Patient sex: M
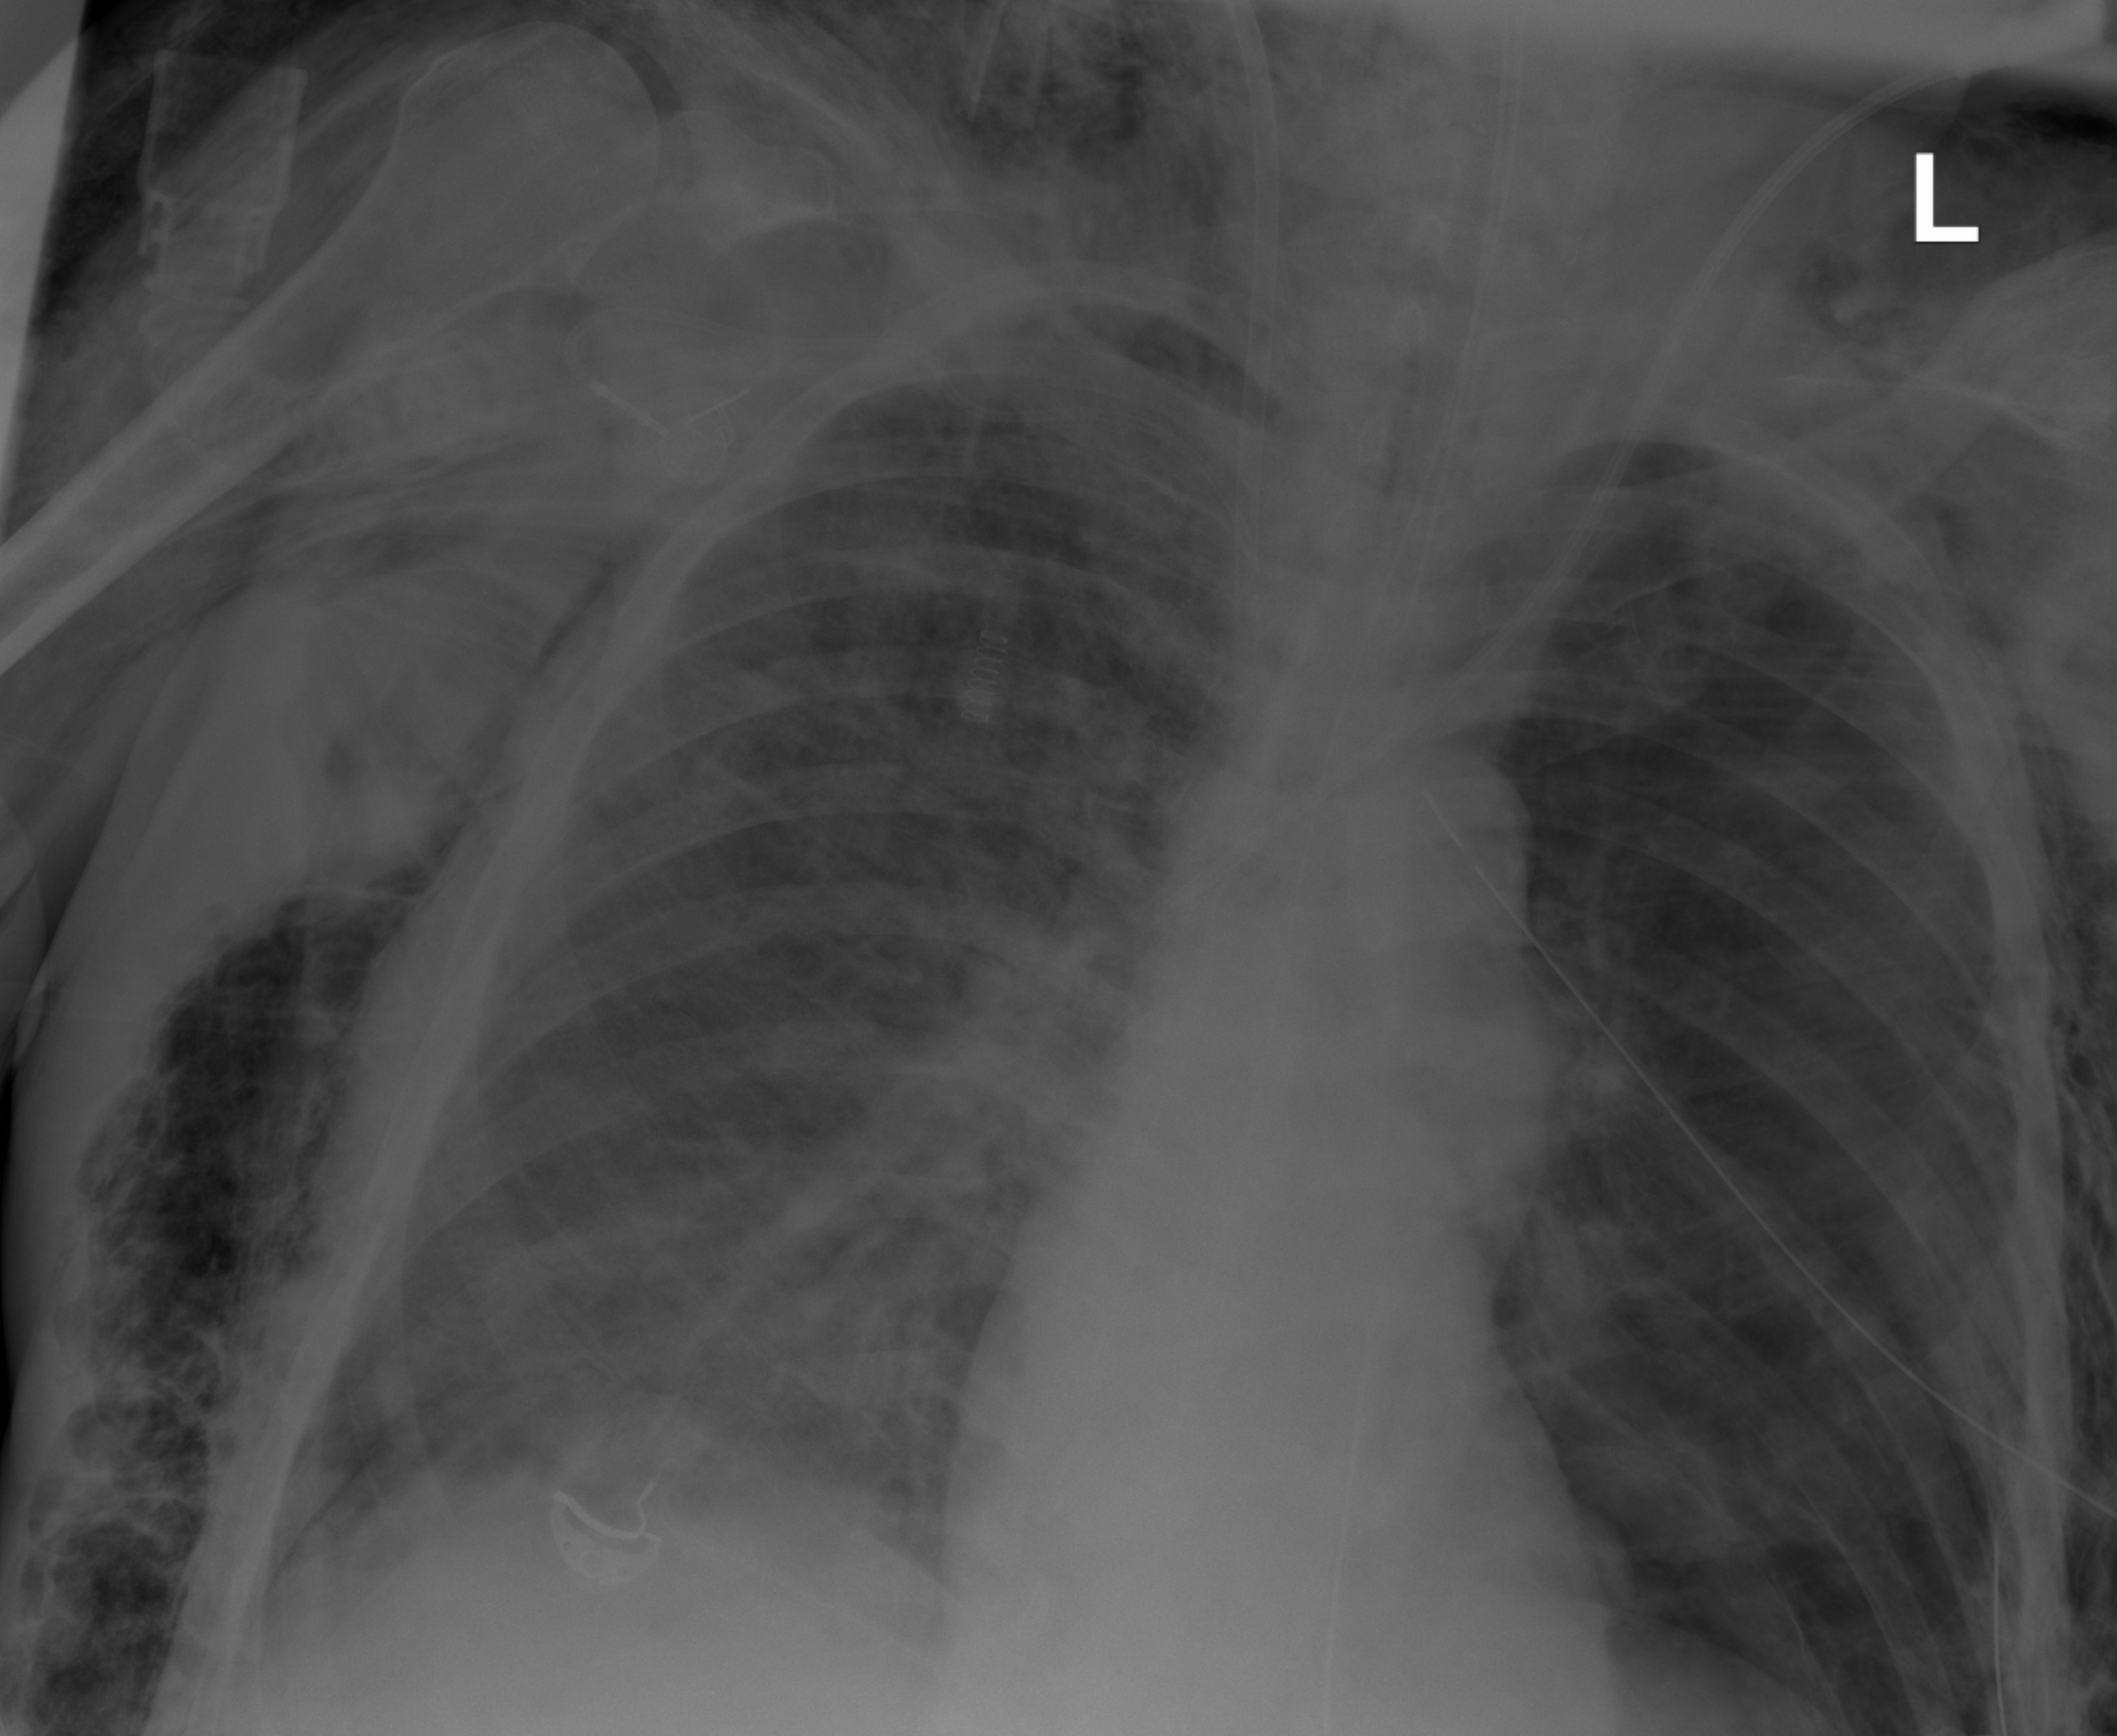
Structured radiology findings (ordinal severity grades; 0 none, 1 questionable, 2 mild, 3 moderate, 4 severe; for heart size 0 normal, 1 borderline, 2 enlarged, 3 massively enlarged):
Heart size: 0
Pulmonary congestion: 2
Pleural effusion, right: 0
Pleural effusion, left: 0
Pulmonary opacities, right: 2
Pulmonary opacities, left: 0
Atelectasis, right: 0
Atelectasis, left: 0